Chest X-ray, AP view. Patient: 59 years old, sex M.
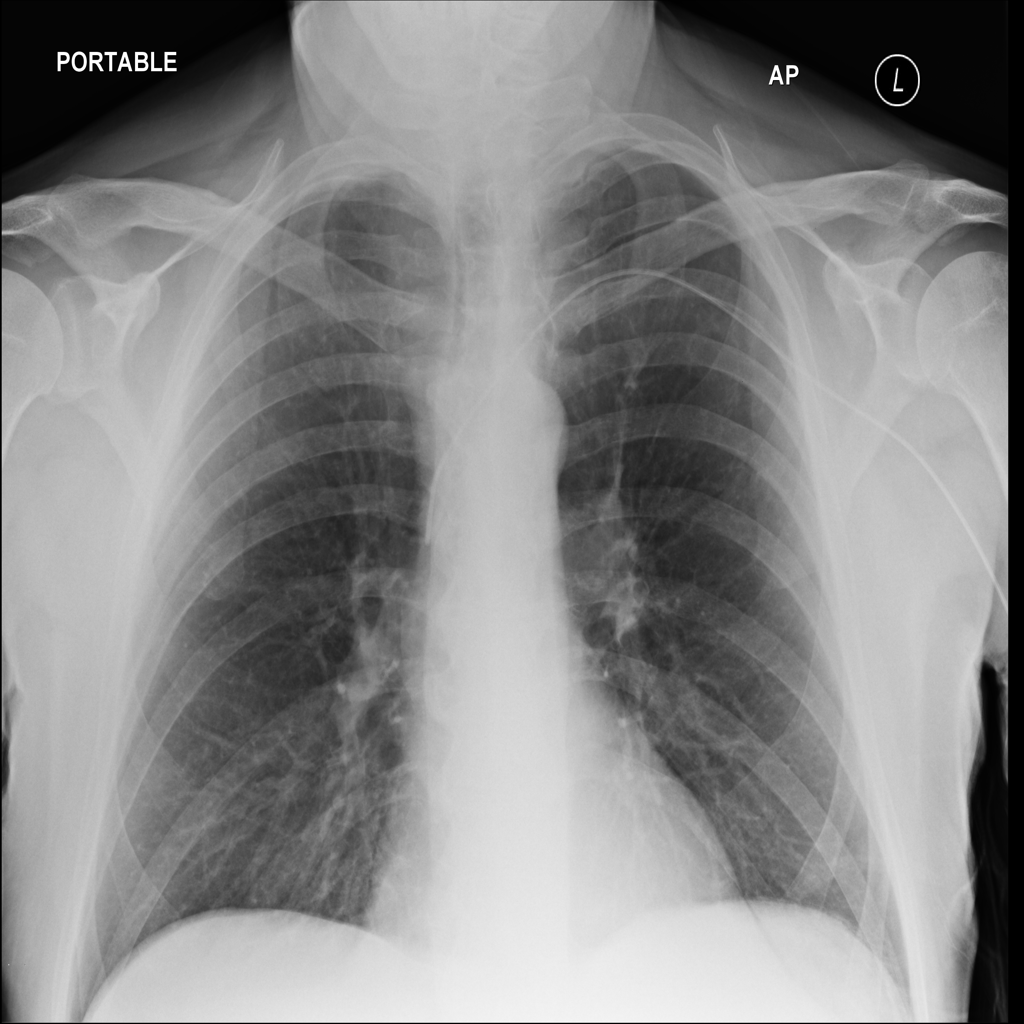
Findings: No Finding